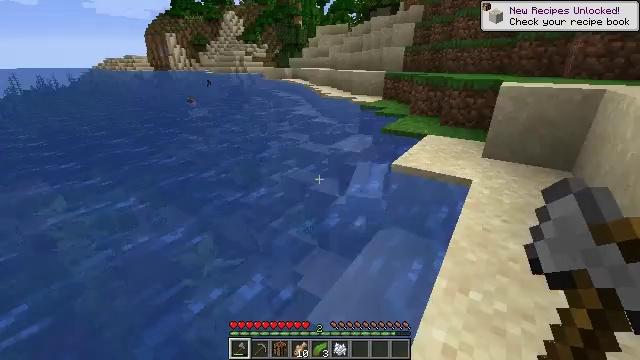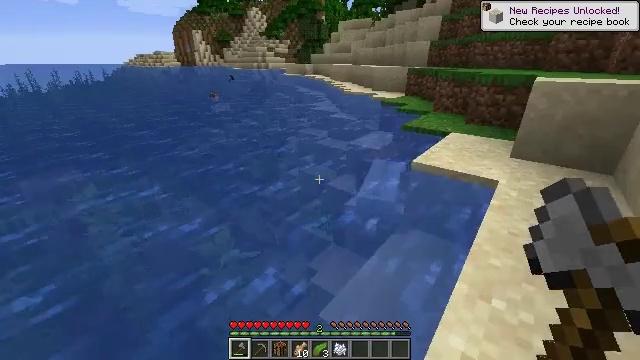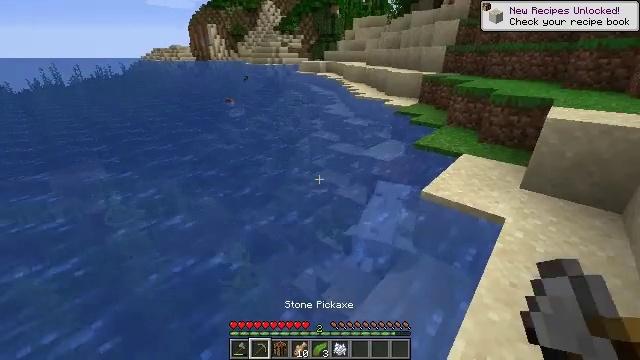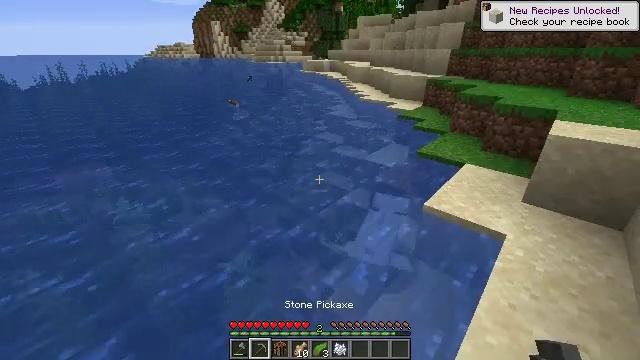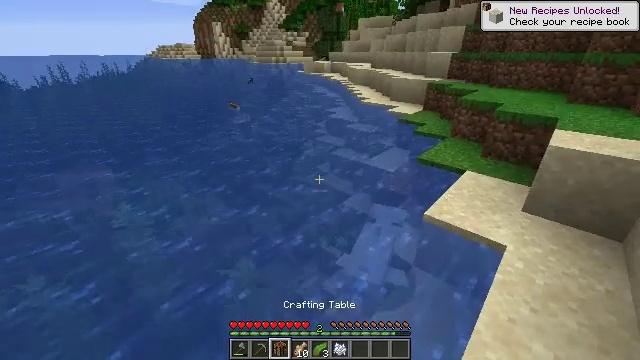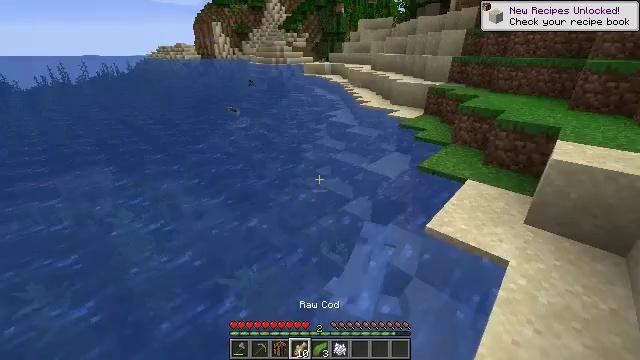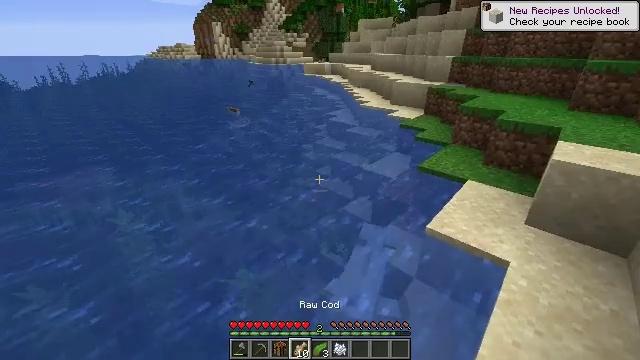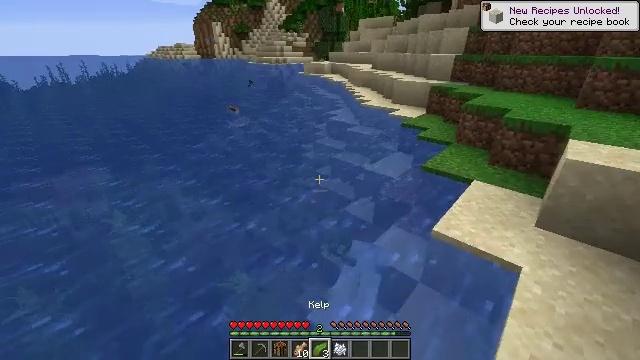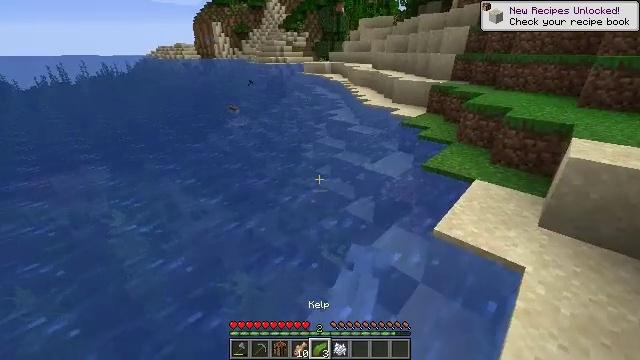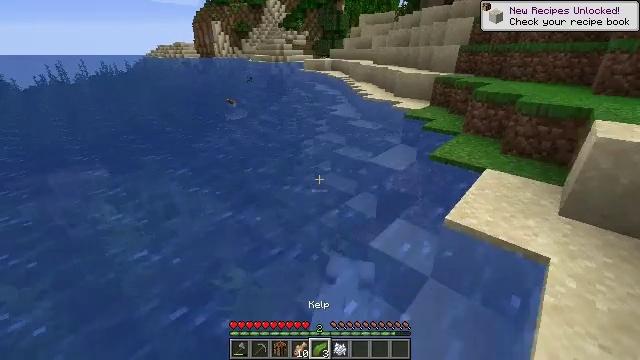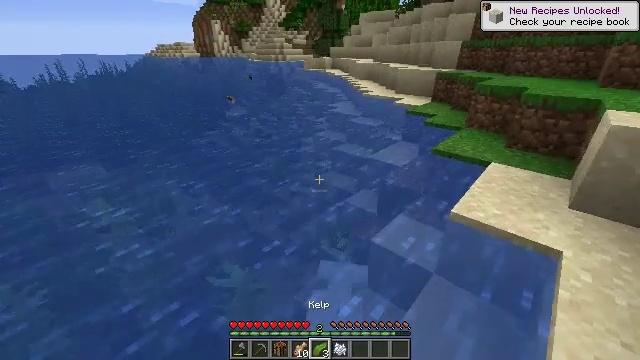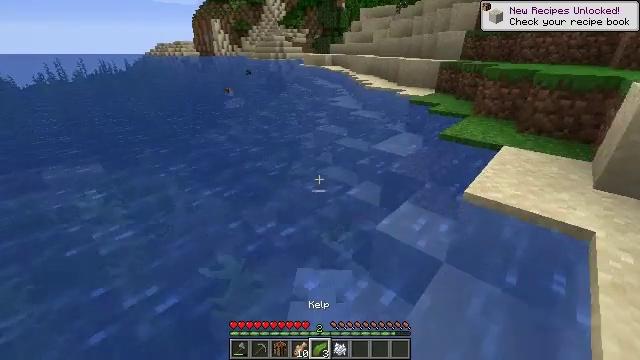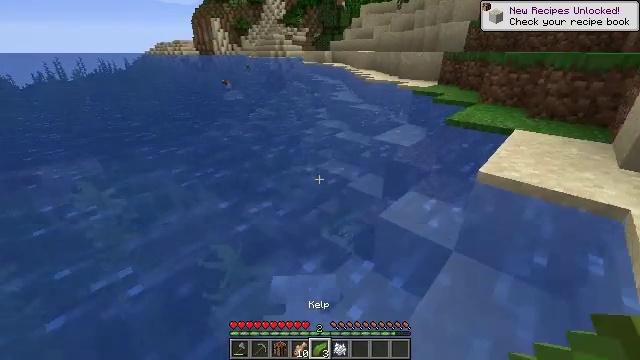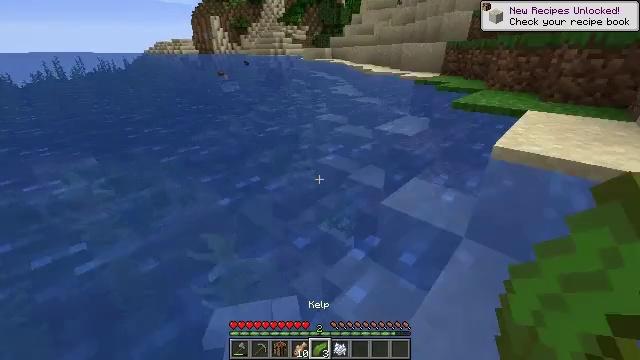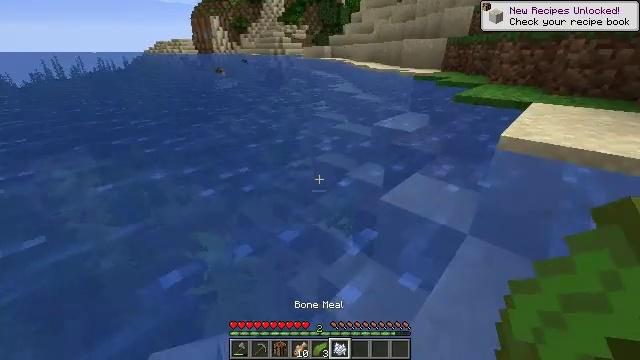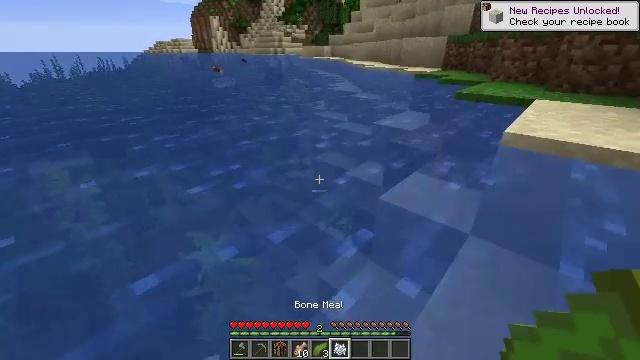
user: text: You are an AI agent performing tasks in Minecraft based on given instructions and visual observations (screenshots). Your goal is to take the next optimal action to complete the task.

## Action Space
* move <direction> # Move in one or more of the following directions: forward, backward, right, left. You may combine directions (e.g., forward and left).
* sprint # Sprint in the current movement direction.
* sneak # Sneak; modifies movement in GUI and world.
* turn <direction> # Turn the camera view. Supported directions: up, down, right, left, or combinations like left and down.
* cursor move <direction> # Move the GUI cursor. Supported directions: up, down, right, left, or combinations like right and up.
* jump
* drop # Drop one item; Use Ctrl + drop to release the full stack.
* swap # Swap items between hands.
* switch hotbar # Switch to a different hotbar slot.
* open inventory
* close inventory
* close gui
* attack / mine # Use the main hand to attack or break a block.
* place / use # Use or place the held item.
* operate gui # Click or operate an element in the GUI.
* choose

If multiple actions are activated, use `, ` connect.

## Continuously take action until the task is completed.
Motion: motion action
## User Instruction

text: Drop a bone meal.
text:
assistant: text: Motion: move forward, turn left
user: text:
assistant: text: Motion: move forward, turn left and down
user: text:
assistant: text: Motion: move forward
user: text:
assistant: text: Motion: move forward
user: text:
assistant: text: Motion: move forward
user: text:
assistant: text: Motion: move forward
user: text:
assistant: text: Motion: move forward
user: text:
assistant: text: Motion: move forward, jump
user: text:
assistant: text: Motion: move forward, jump
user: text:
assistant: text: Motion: move forward, jump
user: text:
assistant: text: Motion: move forward, jump
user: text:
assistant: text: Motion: move forward, jump
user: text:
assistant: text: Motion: move forward, jump
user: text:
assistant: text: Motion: move forward, jump
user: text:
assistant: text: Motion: move forward, jump
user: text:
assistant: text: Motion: move forward
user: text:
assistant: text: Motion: move forward
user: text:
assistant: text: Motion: move forward
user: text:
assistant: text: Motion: move forward
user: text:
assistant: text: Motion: move forward
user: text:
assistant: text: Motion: move forward, turn left
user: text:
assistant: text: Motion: move forward, turn left and down
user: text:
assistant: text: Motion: move forward, turn left and down
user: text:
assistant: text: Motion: move forward, turn left and down, drop
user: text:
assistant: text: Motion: move forward, turn left and down, drop
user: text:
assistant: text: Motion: move forward, turn left and down, drop
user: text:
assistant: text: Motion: move forward, turn left and down
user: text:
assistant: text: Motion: move forward, turn left
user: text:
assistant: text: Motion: no_op